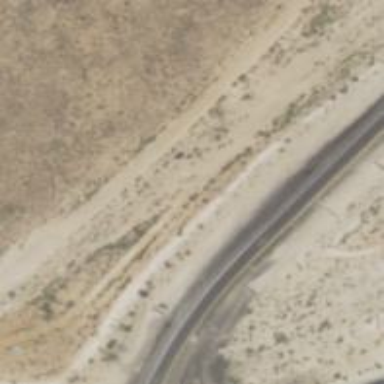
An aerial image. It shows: Abandoned road.